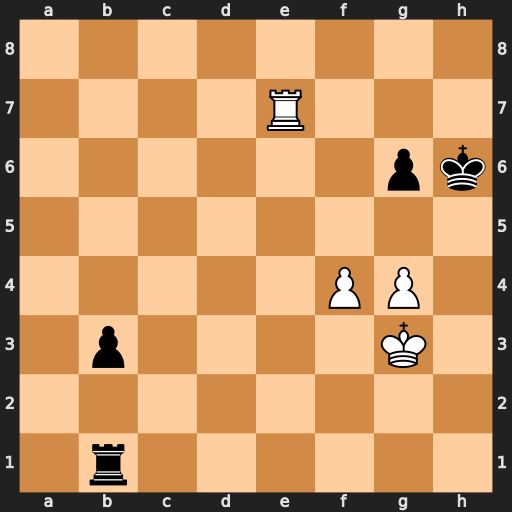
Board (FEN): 8/4R3/6pk/8/5PP1/1p4K1/8/1r6
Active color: w
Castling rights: -
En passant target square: -
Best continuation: g5+ Kh5 Rh7#